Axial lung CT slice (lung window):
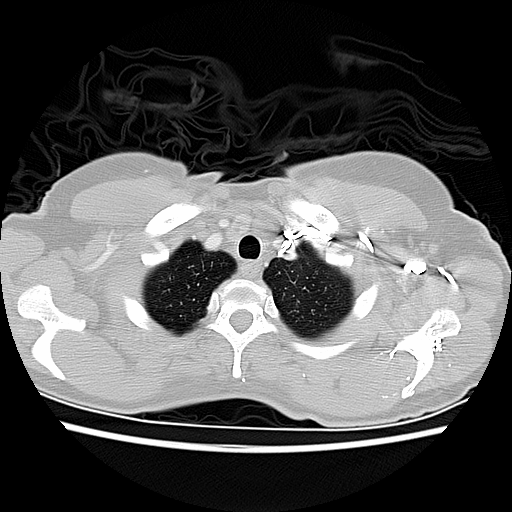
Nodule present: no